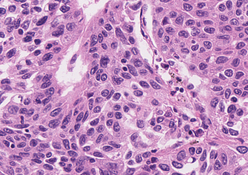
Tumor epithelial tissue: yes
Tumor-associated stroma tissue: no
Normal tissue: no